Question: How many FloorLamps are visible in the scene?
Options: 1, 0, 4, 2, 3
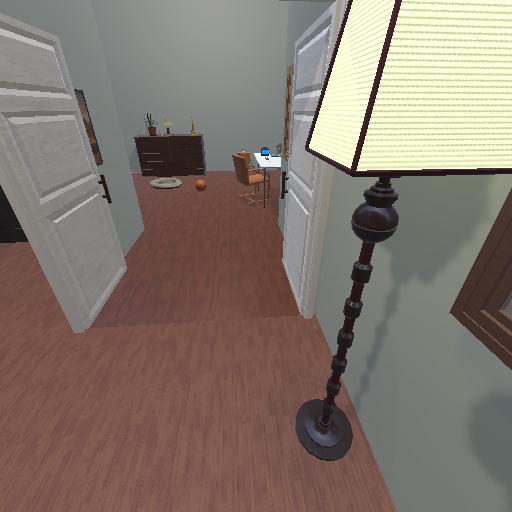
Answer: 1